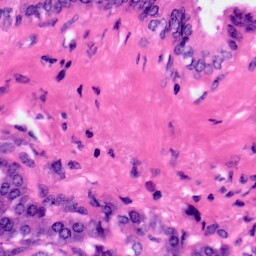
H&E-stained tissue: Pancreatic